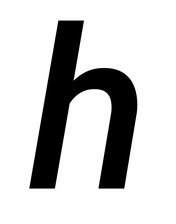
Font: Roboto-Italic_Medium_Italic